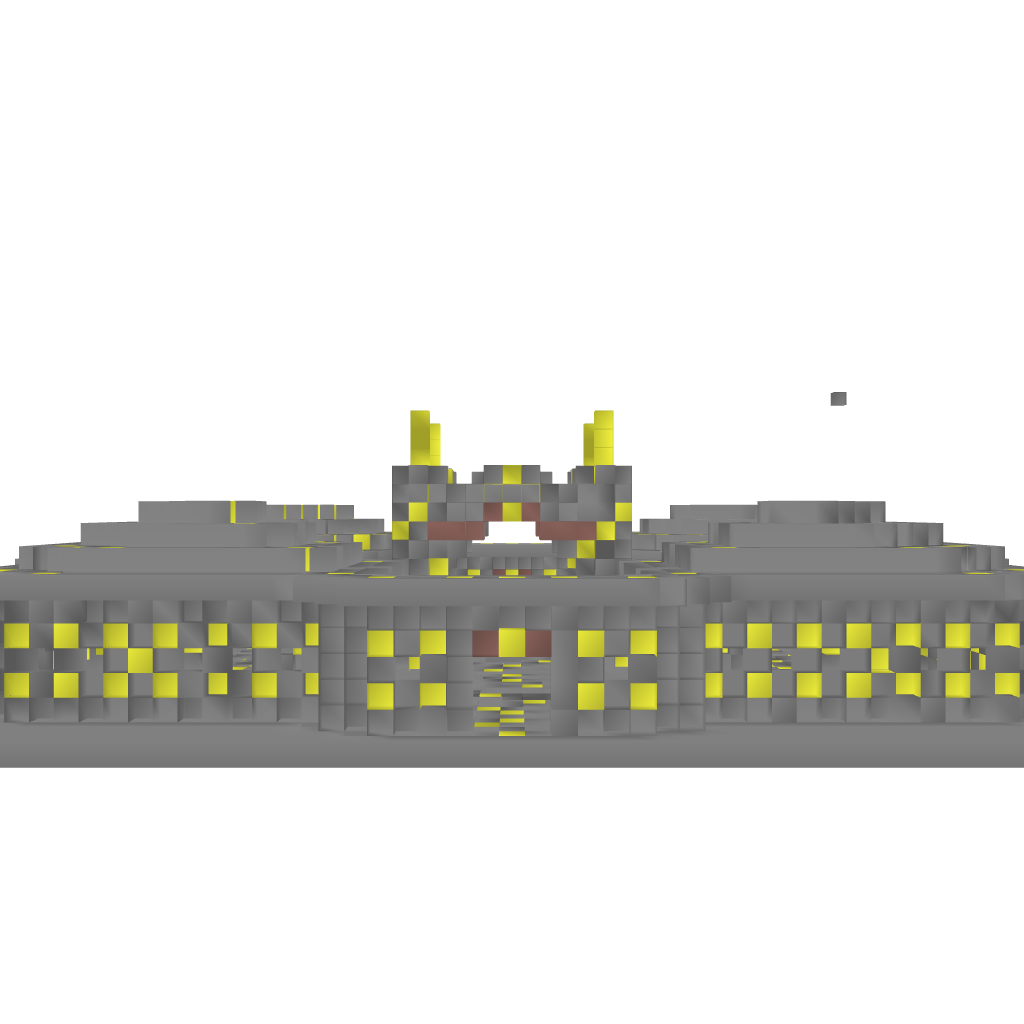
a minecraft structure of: Server Spawn Collection (6 Spawns!) high quality